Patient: sex M, age 52
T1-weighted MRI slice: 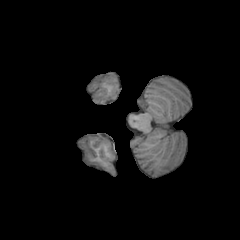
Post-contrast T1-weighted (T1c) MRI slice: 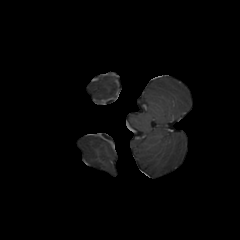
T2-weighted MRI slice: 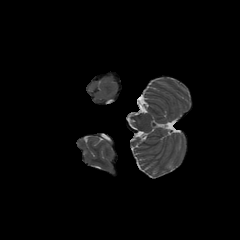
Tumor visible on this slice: no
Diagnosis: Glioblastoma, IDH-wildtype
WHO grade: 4